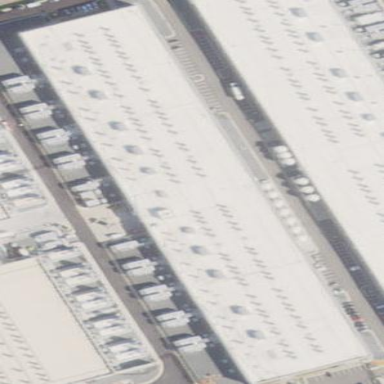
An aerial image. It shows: Data center building.